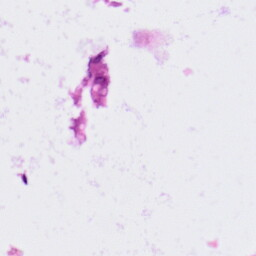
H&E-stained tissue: Colon